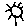
Label: sun